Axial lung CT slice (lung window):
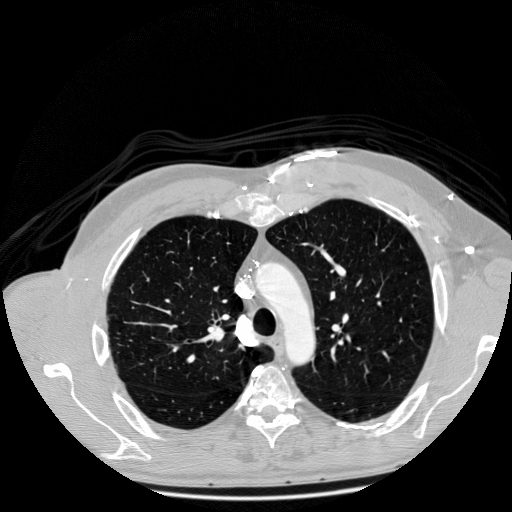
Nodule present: no